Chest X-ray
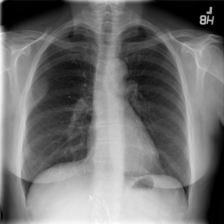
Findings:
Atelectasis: negative
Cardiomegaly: negative
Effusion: negative
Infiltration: negative
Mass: positive
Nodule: negative
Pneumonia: negative
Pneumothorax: negative
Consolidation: negative
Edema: negative
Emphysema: negative
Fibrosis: negative
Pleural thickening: negative
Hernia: negative